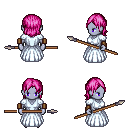
a pixel art fantasy rpg character, female body template, dark elf, purple skin, underdress, red pants, pink long bangs hairstyle, leather bracers, metal boots, spear, four views (front, back, left, right), 2x2 character sprite sheet, small pixel art, hard edges, no anti-aliasing